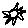
Label: flower